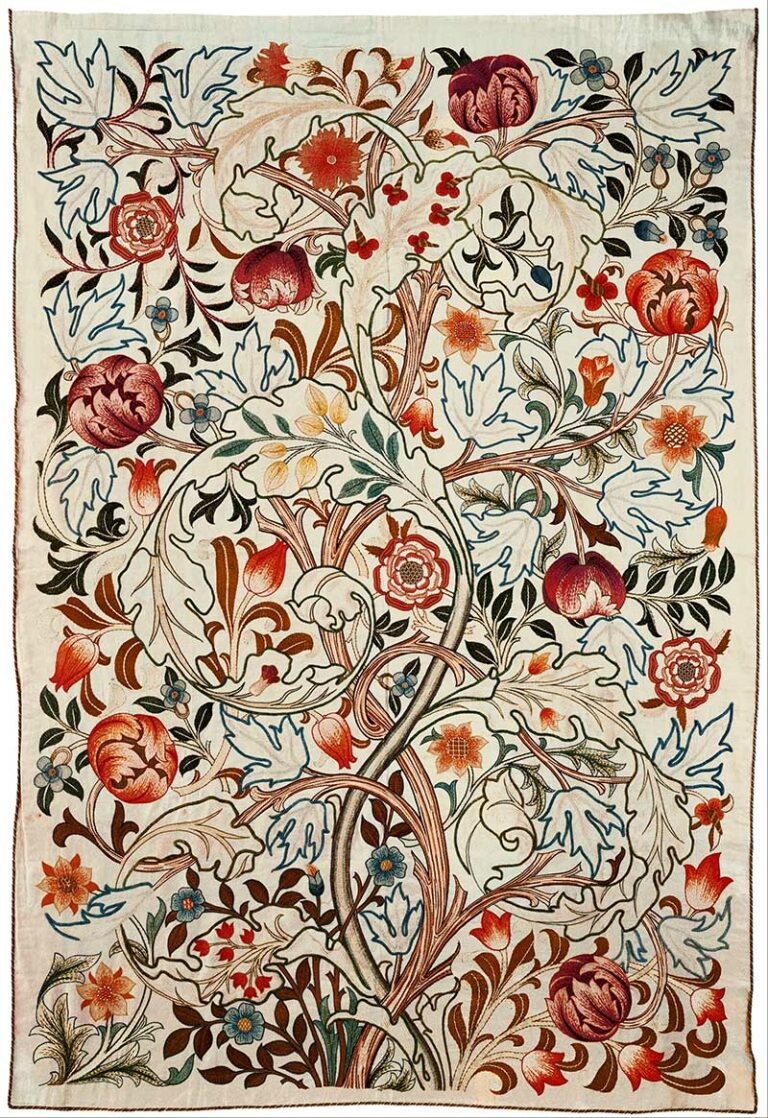
Design: Acanthus-Portiere
Year: 1890